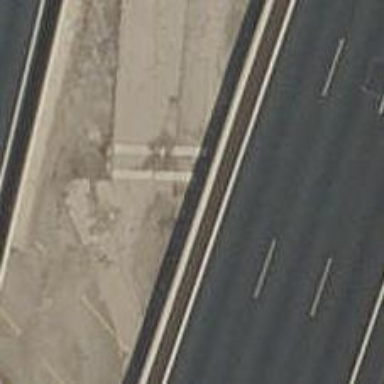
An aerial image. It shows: Motorway junction.